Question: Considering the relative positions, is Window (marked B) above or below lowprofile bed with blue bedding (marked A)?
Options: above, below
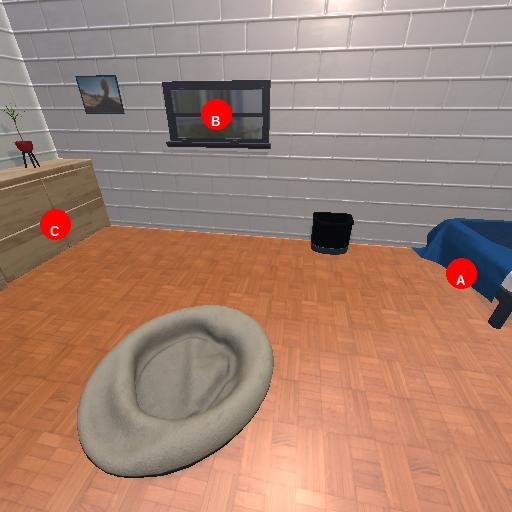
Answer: above